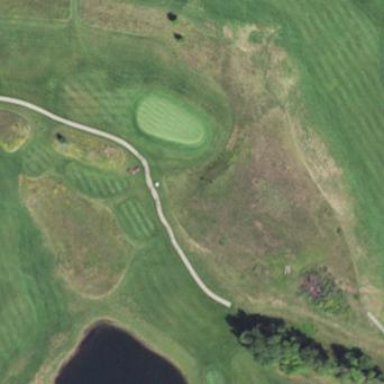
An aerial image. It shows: Golf rough area.